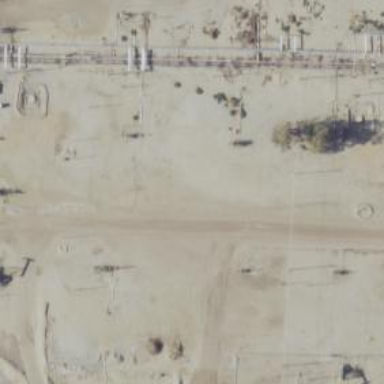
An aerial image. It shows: Petroleum well that is man-made.